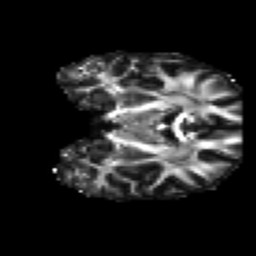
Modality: FA
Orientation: coronal
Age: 23
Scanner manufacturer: siemens
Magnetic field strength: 3 T
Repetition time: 4.52 s
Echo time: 0.084 s